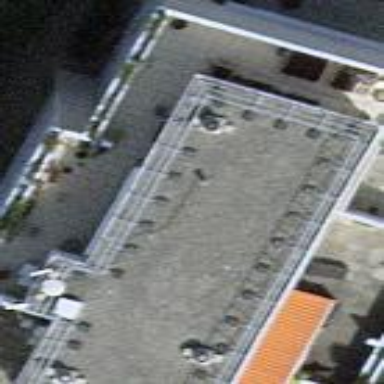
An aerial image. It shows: Part of building with flat concrete roof.